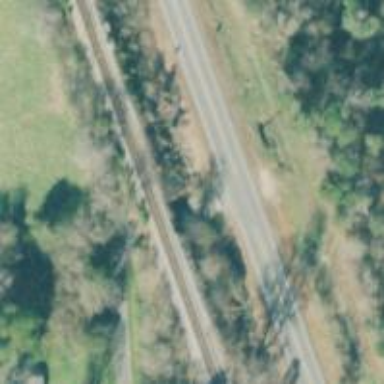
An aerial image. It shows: Tertiary road with asphalt surface passing through tunnel.